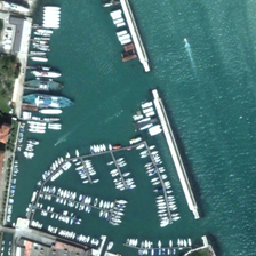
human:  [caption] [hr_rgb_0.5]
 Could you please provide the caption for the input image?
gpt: A port with a bank is built near several houses and buildings.

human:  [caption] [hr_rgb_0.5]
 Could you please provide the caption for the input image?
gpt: The harbor with seawall is built near some houses and buildings.

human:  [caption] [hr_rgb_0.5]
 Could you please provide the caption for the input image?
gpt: the harbour with the sea balls is built near some houses and buildings.

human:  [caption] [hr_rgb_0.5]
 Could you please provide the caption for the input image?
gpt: there are lots of ships stopping in this port with several houses on its bank .

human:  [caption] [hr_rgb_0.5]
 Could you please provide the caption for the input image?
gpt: Houses and buildings near seawall Wharf